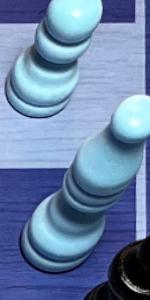
Label: Bishop_White